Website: home-depot
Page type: delivery-shipping
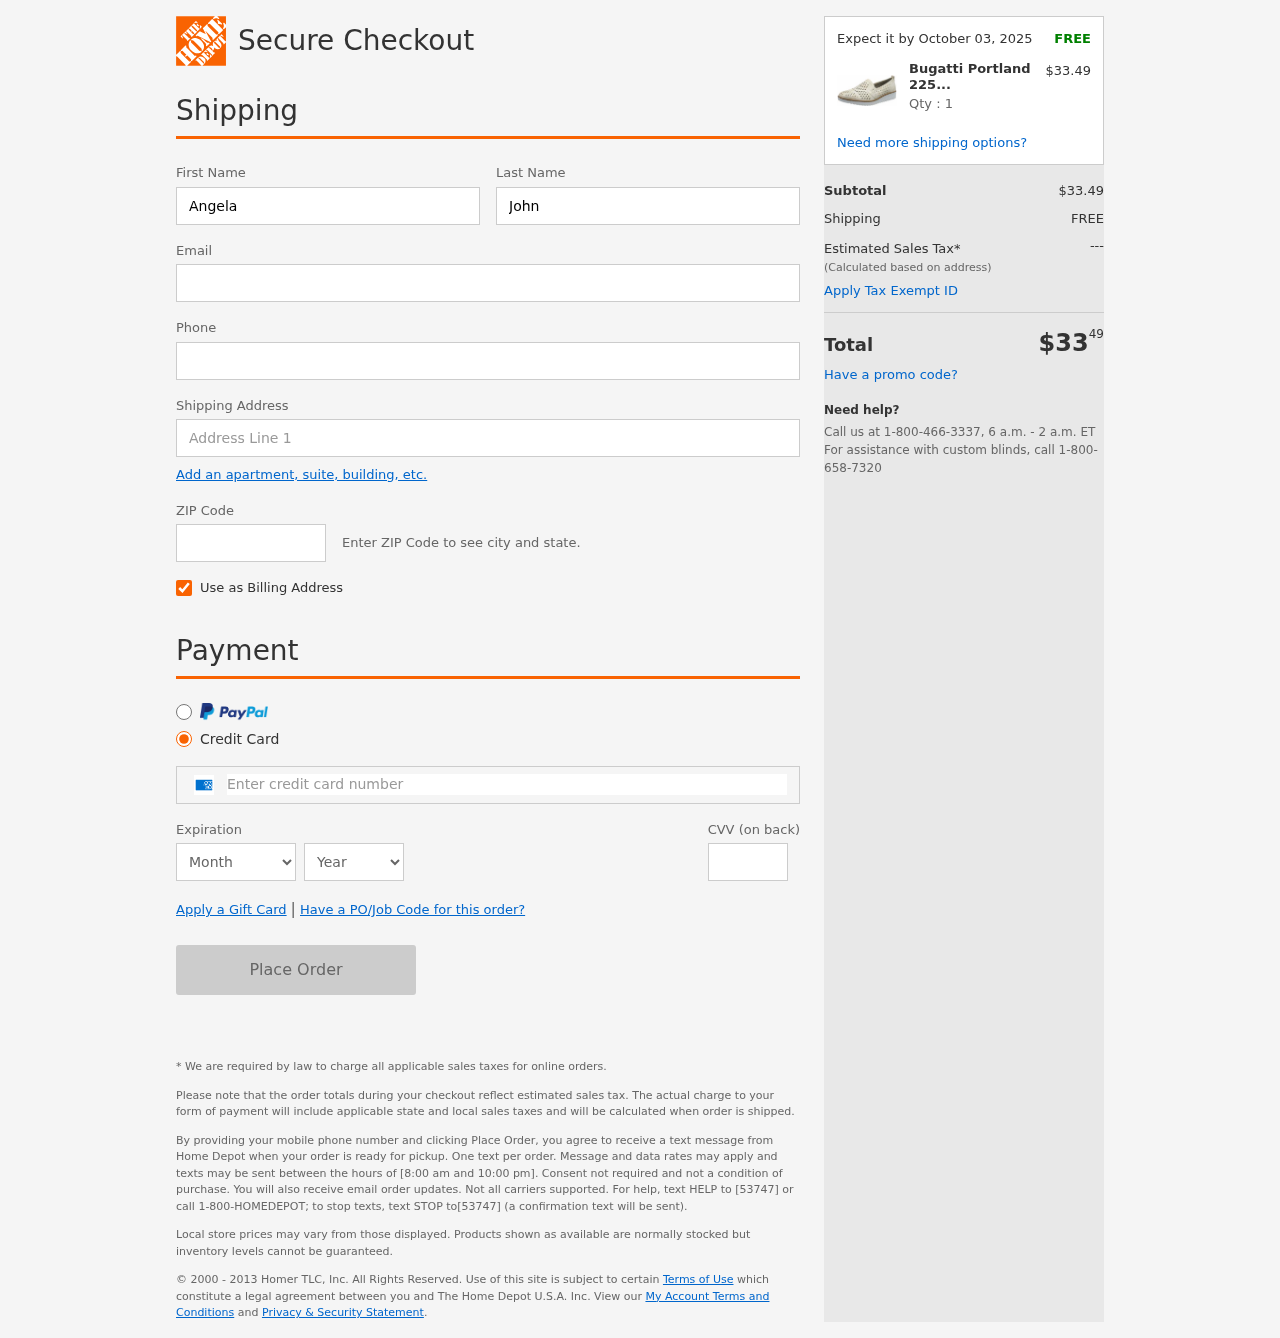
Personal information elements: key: PII_CARD_CVV
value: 8538
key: PII_CARD_EXPIRY_MONTH
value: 07
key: PII_CARD_EXPIRY_YEAR
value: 26
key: PII_CARD_NUMBER
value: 3779 2487 5164 010
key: PII_EMAIL
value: ajohnson@yahoo.com
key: PII_FIRSTNAME
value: Angela
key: PII_LASTNAME
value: Johnson
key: PII_PHONE
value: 8817684283
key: PII_POSTCODE
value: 05178
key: PII_STREET
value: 38357 Fox Club Suite 588
Product elements: key: PRODUCT1_NAME
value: Bugatti Portland 2250076 Loafers, (Puder 74), 5 UK
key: PRODUCT1_PRICE
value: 33.49
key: PRODUCT1_QUANTITY
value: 1
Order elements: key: ORDER_DELIVERY_DATE
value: Expect it by October 03, 2025
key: ORDER_SUBTOTAL
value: $33.49
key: ORDER_SHIPPING_COST
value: FREE
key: ORDER_TOTAL
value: $3349